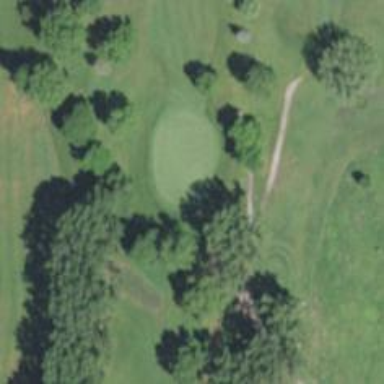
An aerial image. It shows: Path designated for golf carts.